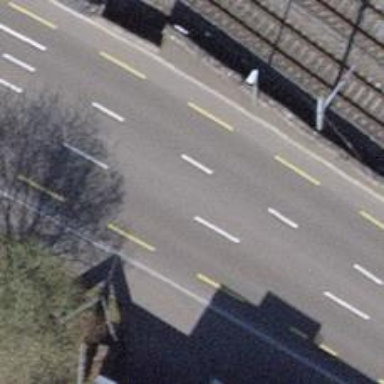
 with designated cycle lane on both sides."